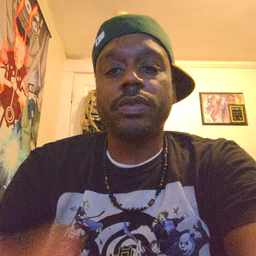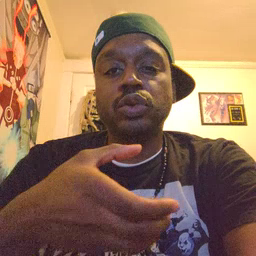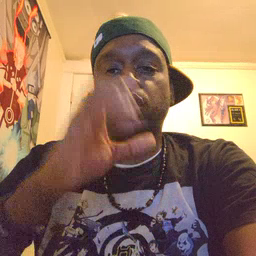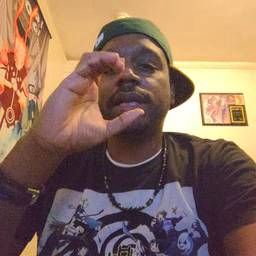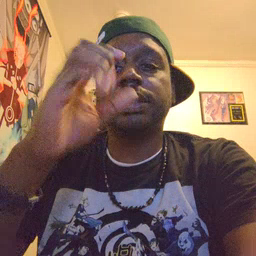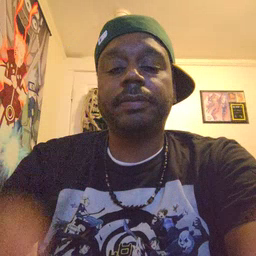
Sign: drink